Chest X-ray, PA view. Patient: 59 years old, sex M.
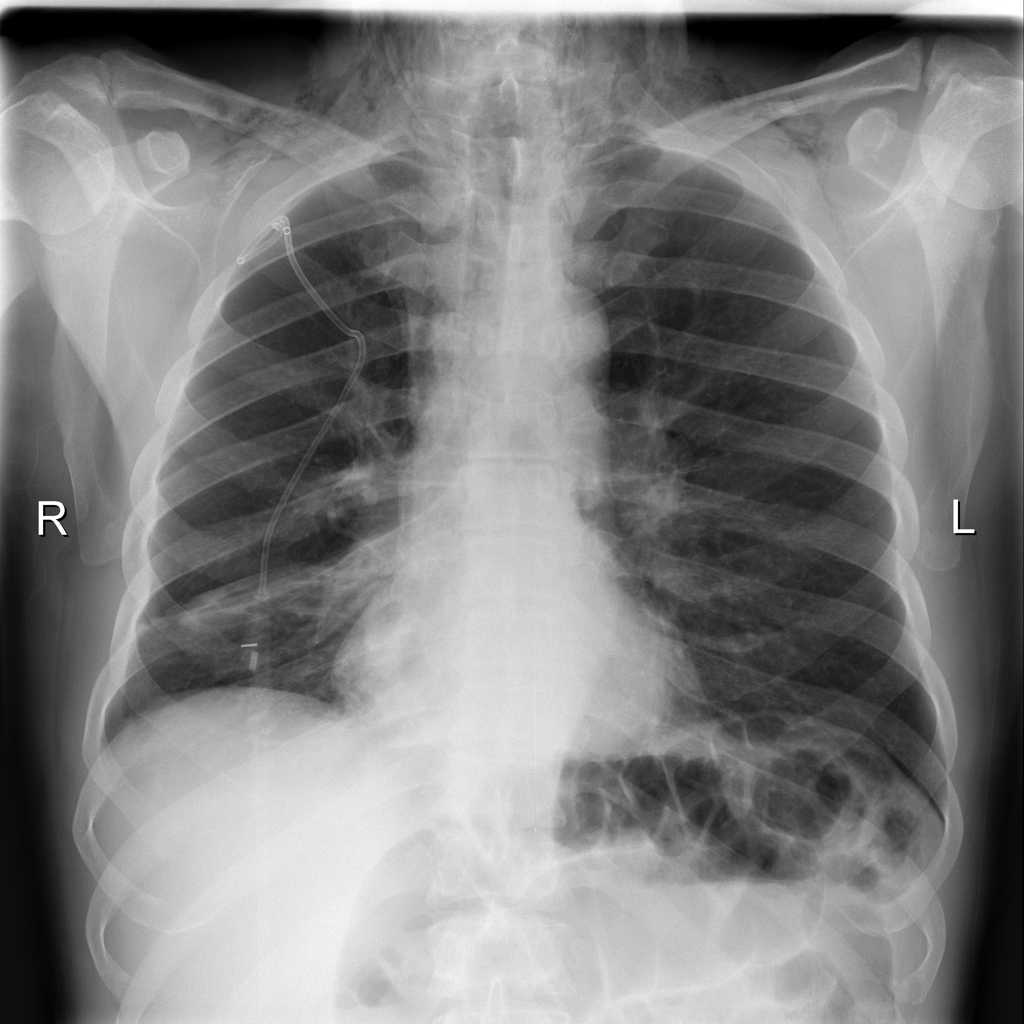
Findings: Pneumothorax